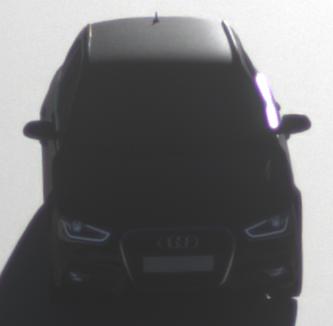
Make: Audi
Model: A4 Avant 1.8 TFSI
Detailed model: A4 (B8) Avant
Model produced from: 2012/02
Model produced until: 2015/04
Doors: 5
Color: black
Road condition: dry road
Daytime: sunrise or sunset
Contrast: high contrast